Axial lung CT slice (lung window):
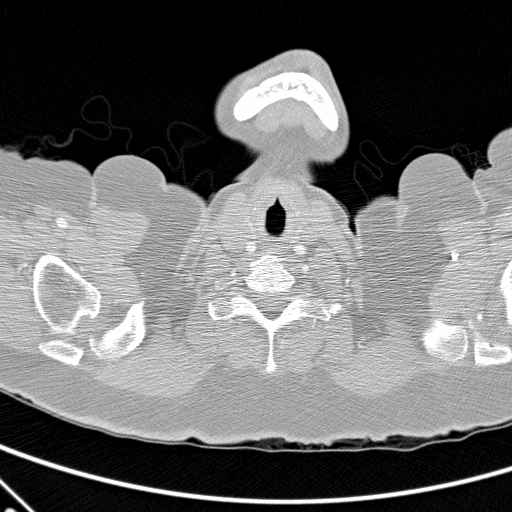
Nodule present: no